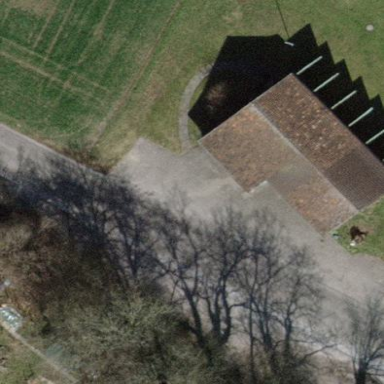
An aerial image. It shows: Building used for shooting sports.